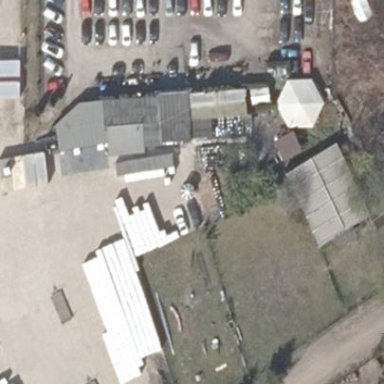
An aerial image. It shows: Retail area with car shop.